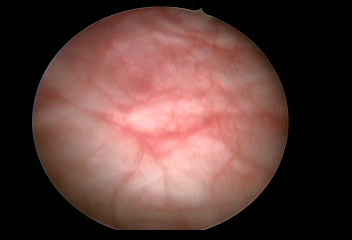
Modality: WLC
Class: Normal mucosa
Bladder cancer association: No